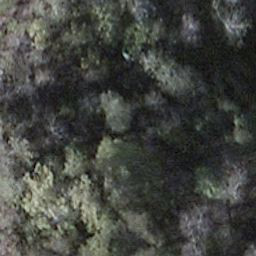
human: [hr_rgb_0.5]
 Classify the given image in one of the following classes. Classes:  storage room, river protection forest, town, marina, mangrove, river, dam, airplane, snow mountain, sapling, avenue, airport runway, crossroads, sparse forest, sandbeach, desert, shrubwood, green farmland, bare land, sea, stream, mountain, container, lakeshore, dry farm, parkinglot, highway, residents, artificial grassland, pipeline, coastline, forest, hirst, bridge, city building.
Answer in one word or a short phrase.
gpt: shrubwood